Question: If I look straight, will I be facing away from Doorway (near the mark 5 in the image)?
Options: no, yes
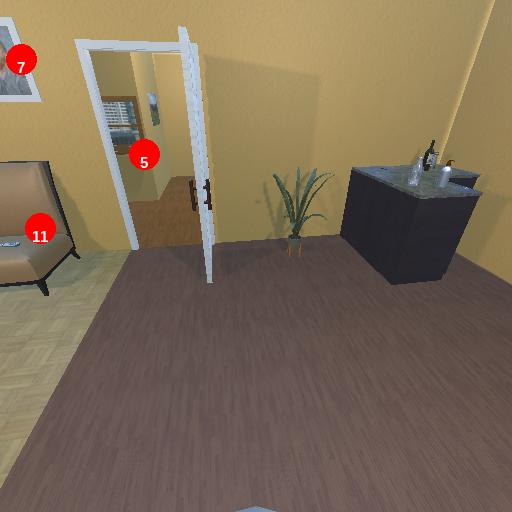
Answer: no